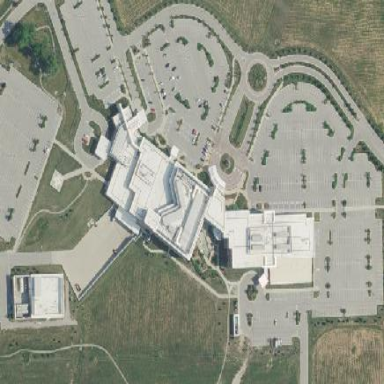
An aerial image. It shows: Healthcare facility identified as hospital.